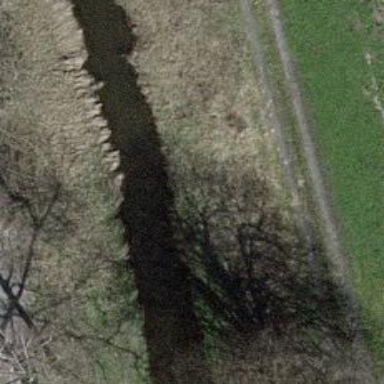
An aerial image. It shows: Drain waterway.